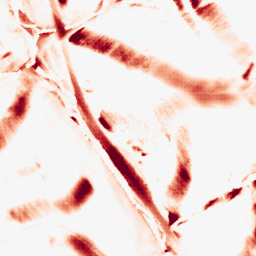
Category: morphological
Decomposition family: morphological_diamond
Decomposition parameters: operation: opening
radius: 20
Upsampling method: sinc_blackman
Upsampling parameters: scale: 4
kernel_size: 8
Upsampling scale: 4